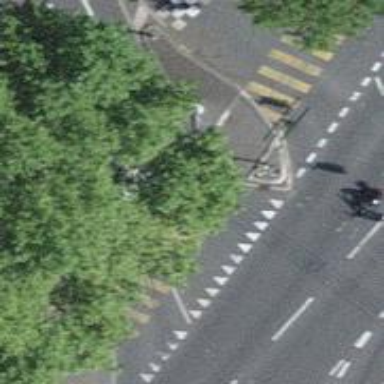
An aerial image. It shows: Footway that serves as traffic island.